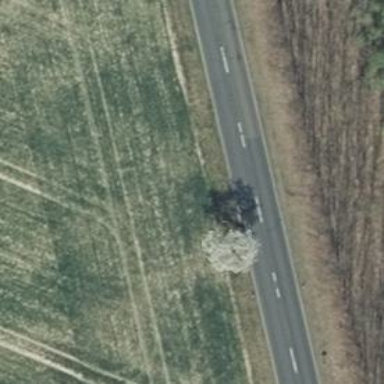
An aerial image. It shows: Deciduous broadleaved tree.